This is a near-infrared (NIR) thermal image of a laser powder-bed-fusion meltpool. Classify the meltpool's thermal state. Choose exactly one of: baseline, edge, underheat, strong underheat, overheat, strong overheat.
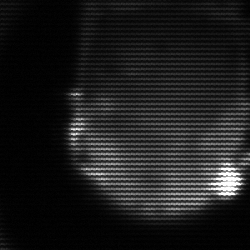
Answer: edge